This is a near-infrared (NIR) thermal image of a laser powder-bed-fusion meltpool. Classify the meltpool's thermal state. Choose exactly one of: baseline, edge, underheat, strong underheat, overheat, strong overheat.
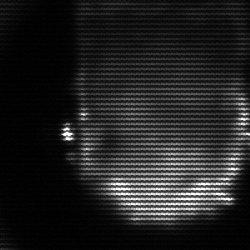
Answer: baseline